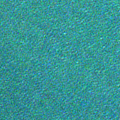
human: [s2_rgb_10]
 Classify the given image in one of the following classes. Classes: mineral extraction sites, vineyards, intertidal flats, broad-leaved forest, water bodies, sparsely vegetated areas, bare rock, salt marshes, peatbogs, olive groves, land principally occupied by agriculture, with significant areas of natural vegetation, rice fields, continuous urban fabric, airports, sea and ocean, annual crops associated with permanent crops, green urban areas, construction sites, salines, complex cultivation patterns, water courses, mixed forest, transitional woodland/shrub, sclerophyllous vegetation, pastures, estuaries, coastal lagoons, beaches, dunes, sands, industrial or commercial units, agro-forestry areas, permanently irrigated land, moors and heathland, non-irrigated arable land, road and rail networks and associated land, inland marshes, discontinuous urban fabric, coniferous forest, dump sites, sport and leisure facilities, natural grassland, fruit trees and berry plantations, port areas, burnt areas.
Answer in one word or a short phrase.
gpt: sea and ocean